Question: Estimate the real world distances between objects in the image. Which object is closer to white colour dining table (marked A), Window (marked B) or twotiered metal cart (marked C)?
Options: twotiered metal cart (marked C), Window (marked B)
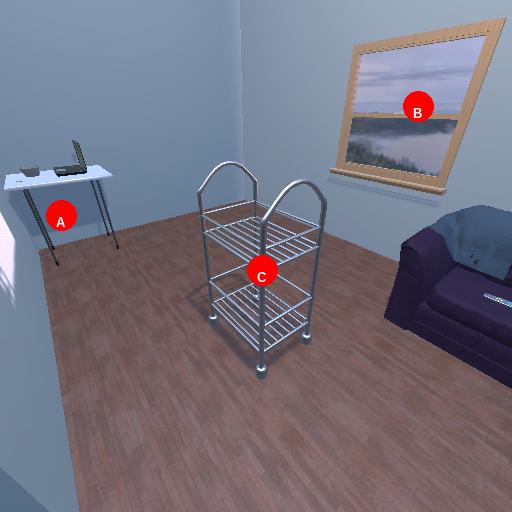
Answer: twotiered metal cart (marked C)